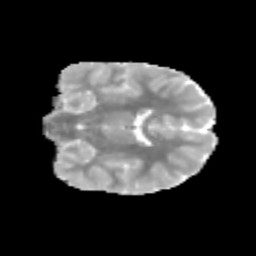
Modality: MD
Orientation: coronal
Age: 11
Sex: male
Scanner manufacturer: siemens
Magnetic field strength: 3 T
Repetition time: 3.8 s
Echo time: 0.07 s